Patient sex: F
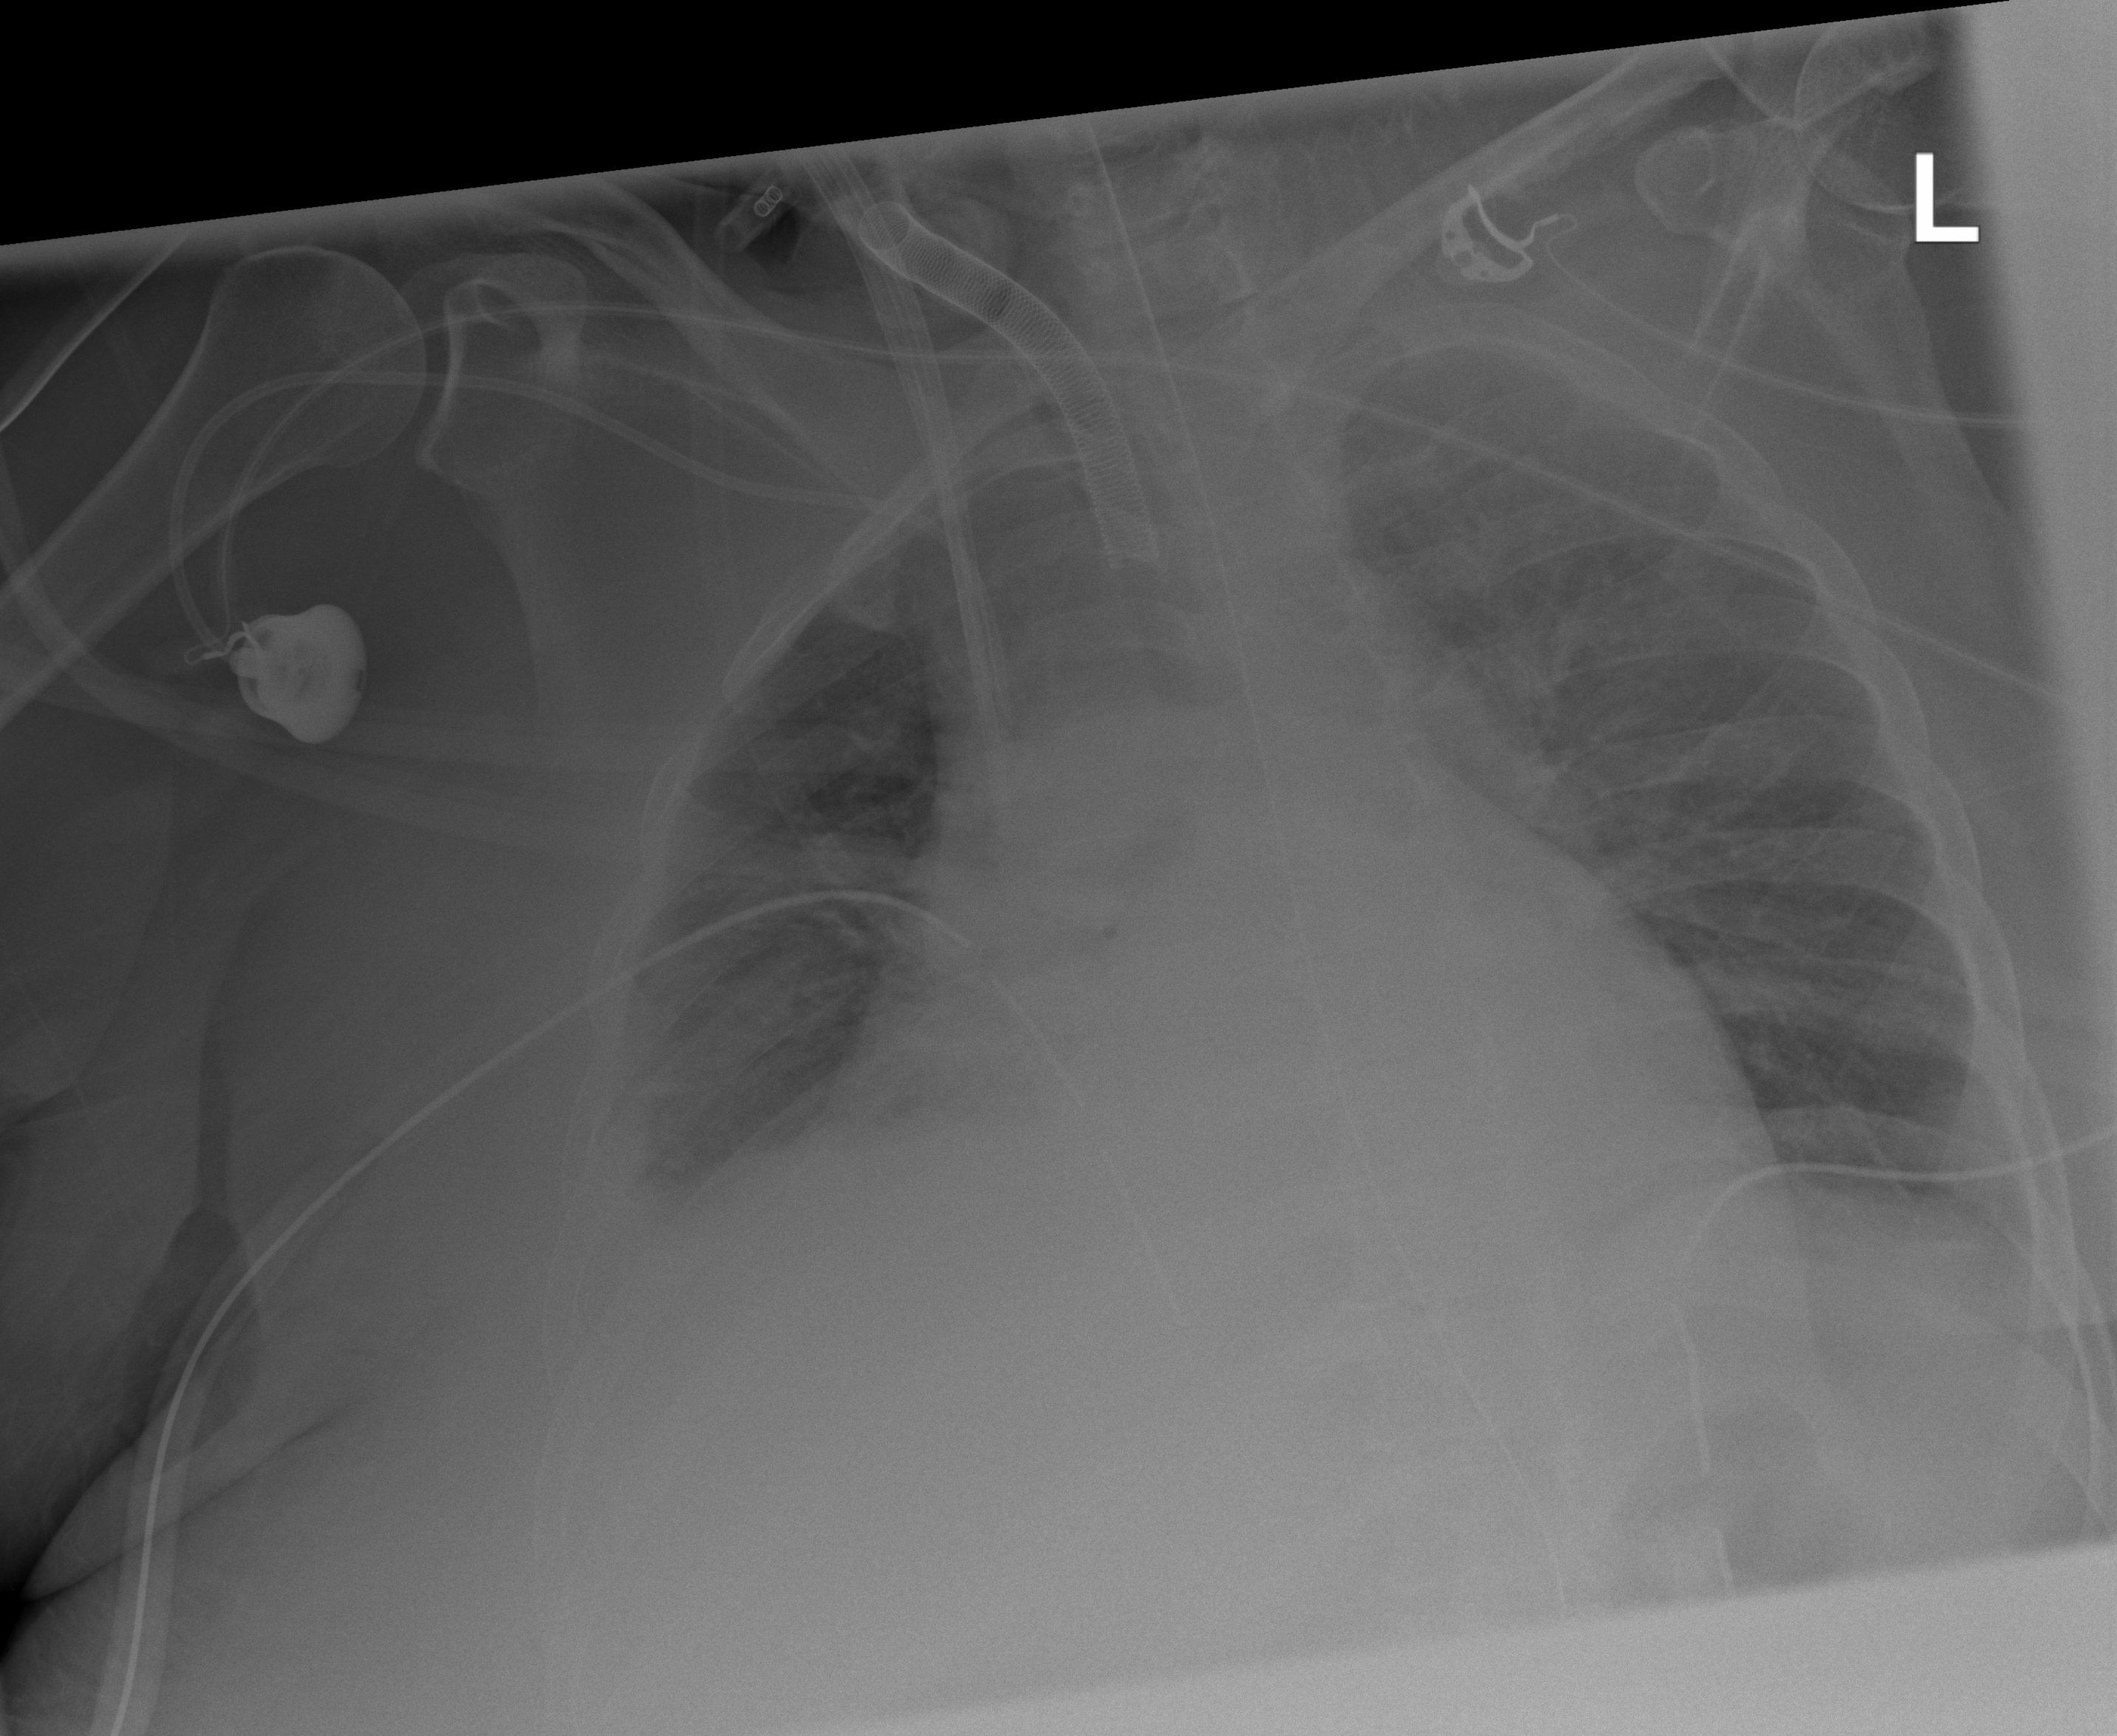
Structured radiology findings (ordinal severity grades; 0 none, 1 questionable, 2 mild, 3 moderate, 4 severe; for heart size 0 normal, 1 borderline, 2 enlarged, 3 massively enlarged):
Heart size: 1
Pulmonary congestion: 0
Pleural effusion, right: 3
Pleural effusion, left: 1
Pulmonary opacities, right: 2
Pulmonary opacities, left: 0
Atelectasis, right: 4
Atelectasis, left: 2